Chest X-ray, AP view. Patient: 33 years old, sex F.
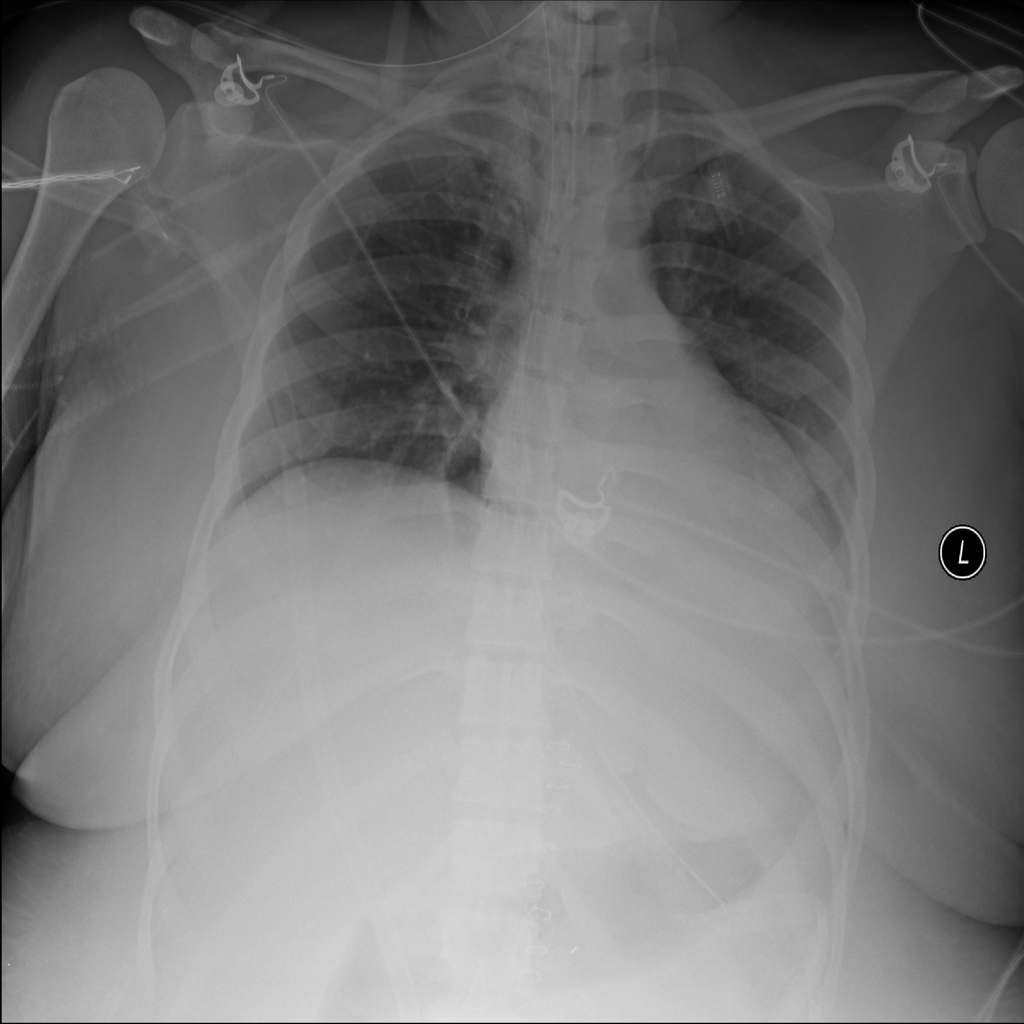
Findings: No Finding